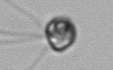
Label: flagellate_morphotype1